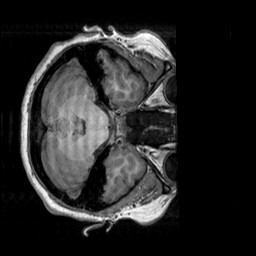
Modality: T1w
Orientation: axial
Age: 30
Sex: female
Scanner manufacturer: siemens
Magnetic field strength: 3 T
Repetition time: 2.3 s
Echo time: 0.00303 s